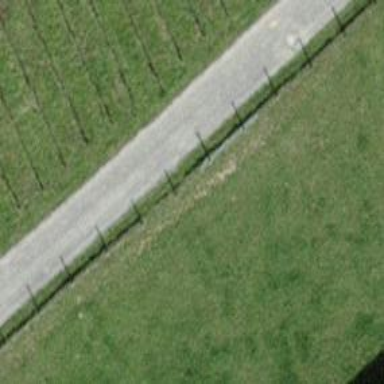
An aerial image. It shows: Pebblestone track with grade3 tracktype.